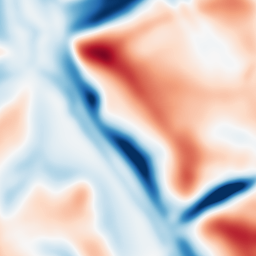
Category: multiscale
Decomposition family: dog
Decomposition parameters: sigma_low: 5
sigma_high: 20
Upsampling method: bilinear
Upsampling parameters: scale: 2
Upsampling scale: 2